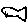
Label: fish